Brain MRI, t2w sequence, axial 2D slice.
Patient: age 42, sex F, weight 78 kg, height 1.78 m
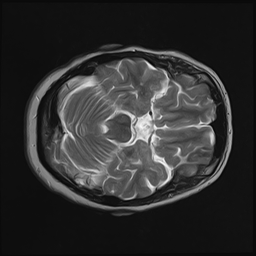